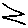
Label: zigzag